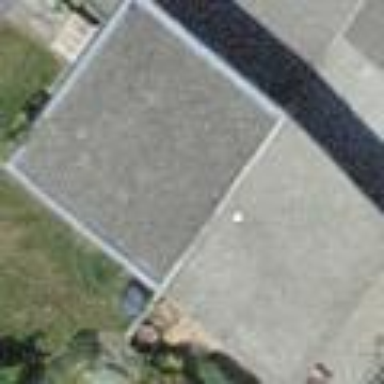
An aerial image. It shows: Building with tiled roof.